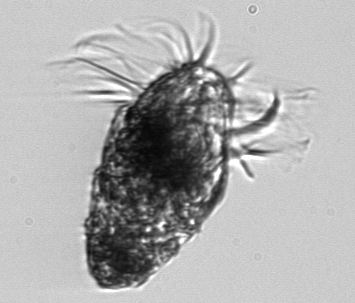
Label: Laboea_strobila